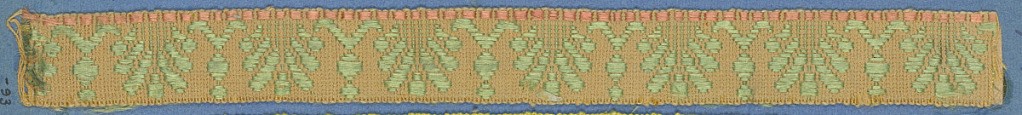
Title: Trimming
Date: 19th century
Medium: silk Technique: woven
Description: Green, brown and tan trimming fragment in a design of leaf forms with one border of blocks.